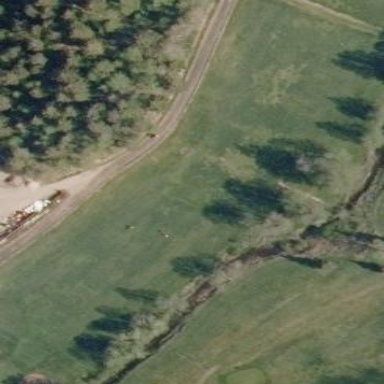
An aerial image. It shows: Grassy area designated as golf fairway.